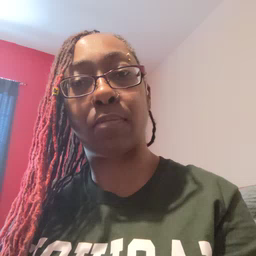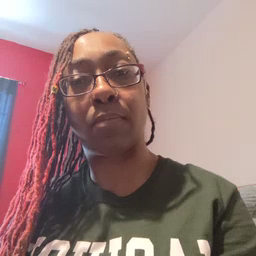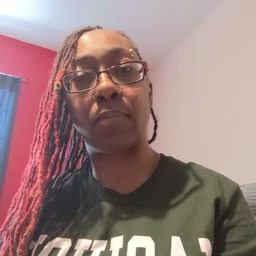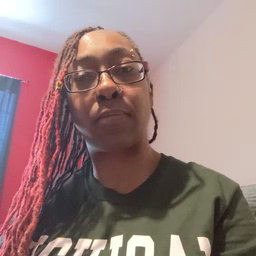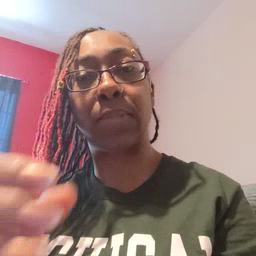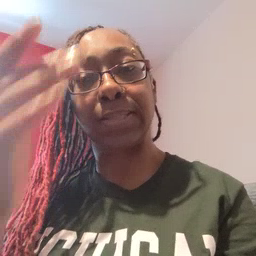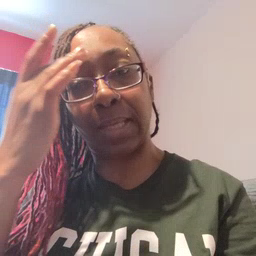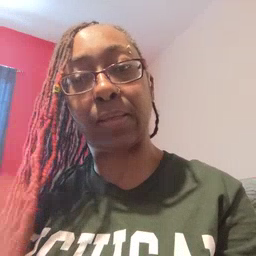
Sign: sick